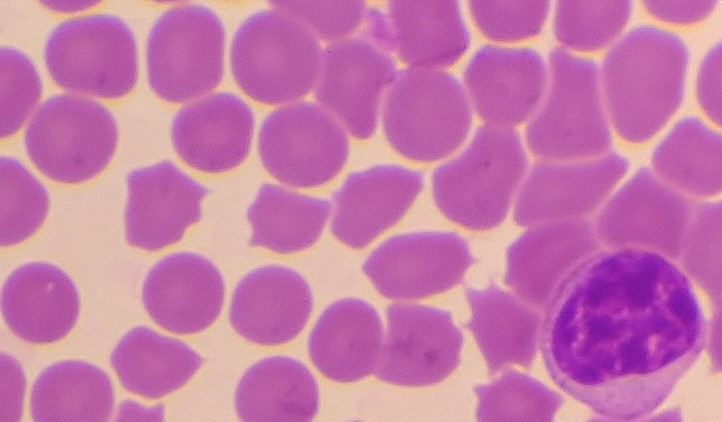
White blood cell type: Lymphocyte